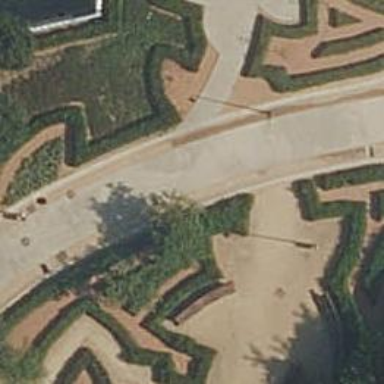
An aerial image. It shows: Hedge acting as barrier.